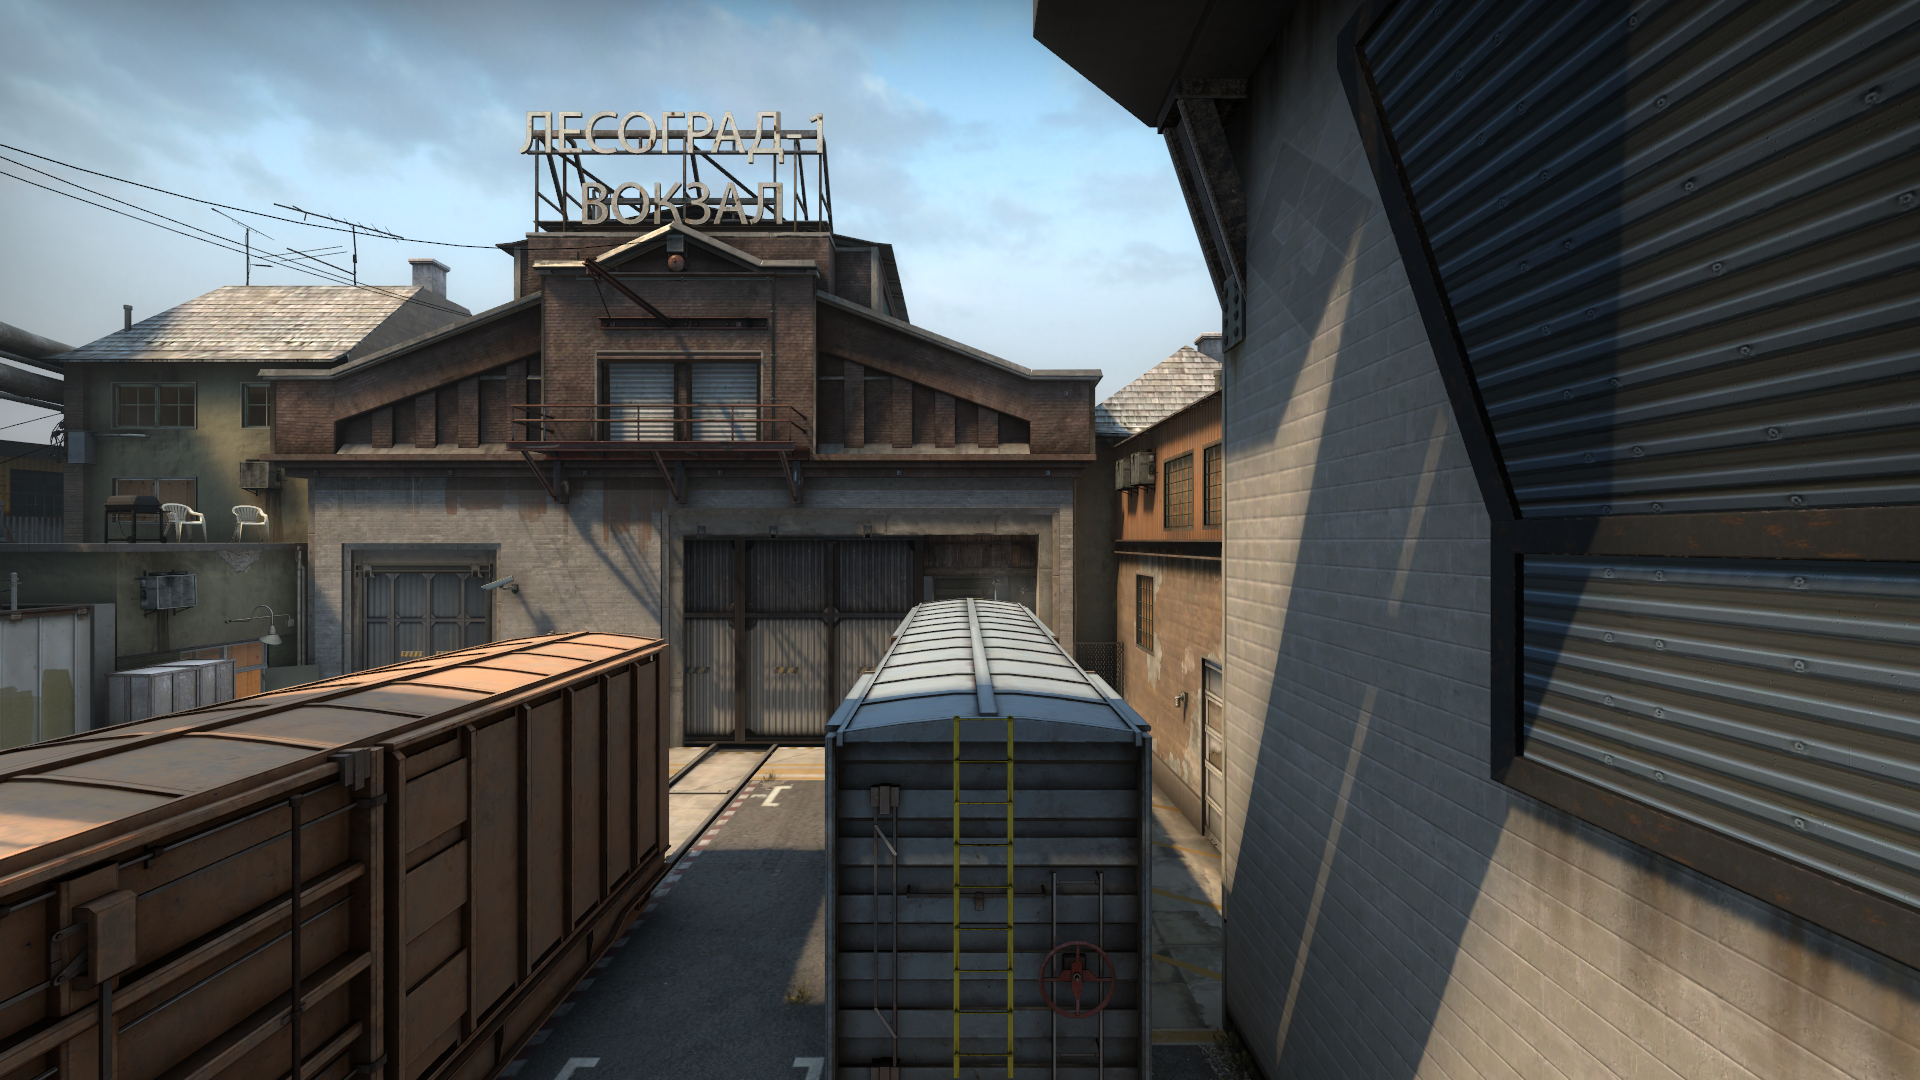
Map: de_train